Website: walmart
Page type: customer-info-address
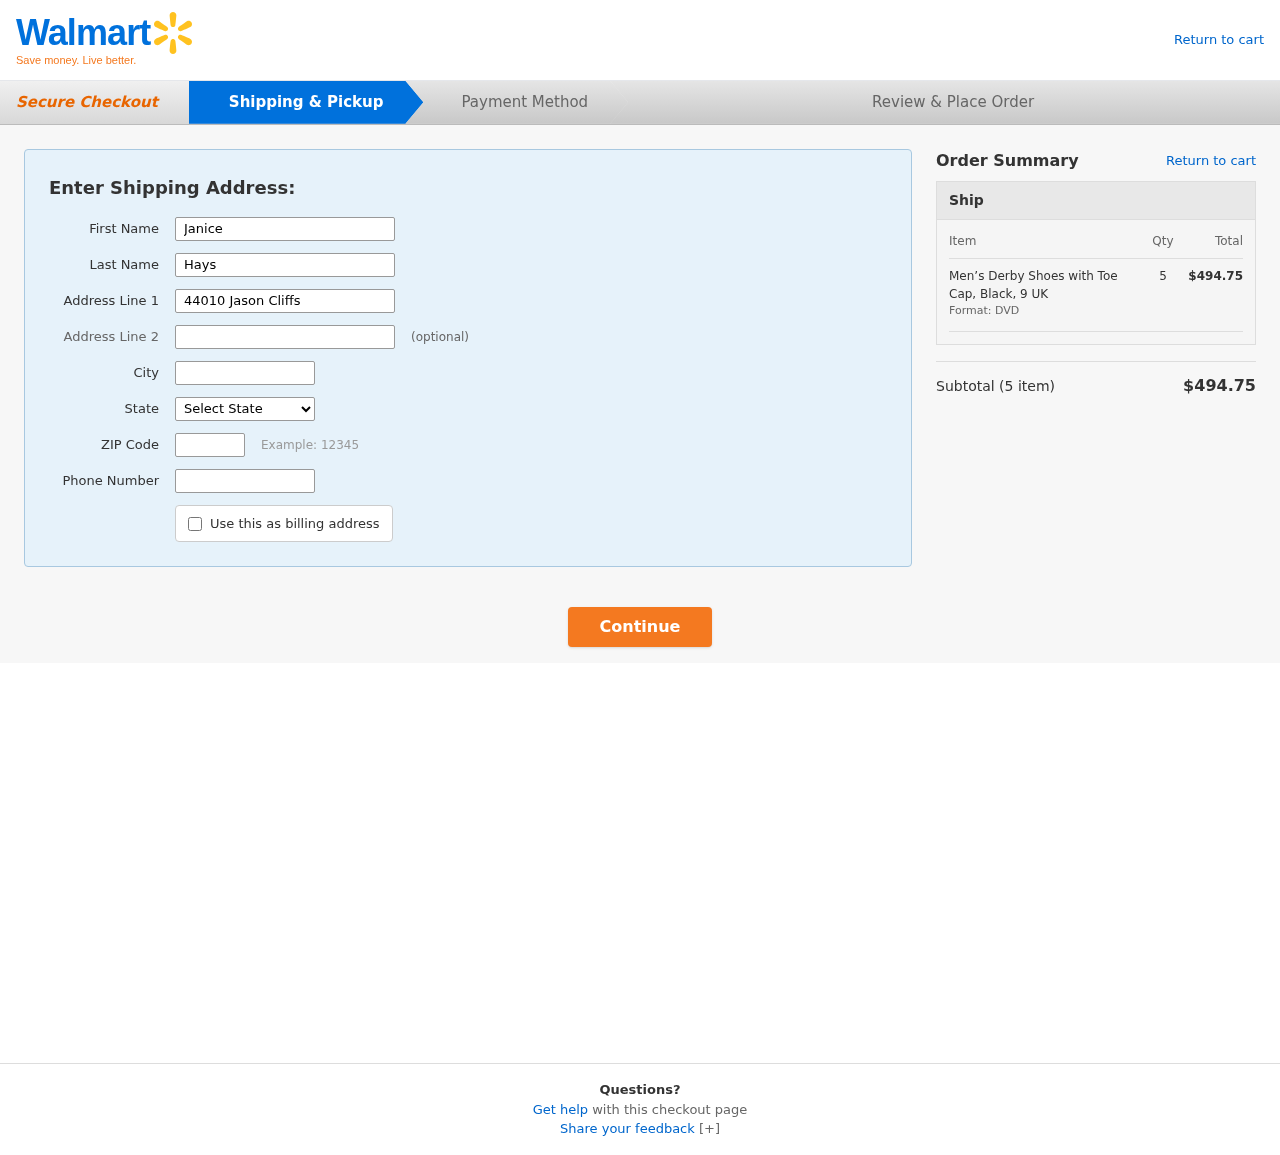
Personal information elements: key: PII_CITY
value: Blackside
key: PII_FIRSTNAME
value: Janice
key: PII_LASTNAME
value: Hays
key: PII_PHONE
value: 9039363237
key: PII_POSTCODE
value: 41306
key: PII_STATE
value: Connecticut
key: PII_STREET
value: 44010 Jason Cliffs
Product elements: key: PRODUCT1_NAME
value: Men’s Derby Shoes with Toe Cap, Black, 9 UK
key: PRODUCT1_QUANTITY
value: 5
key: PRODUCT1_LINE_TOTAL
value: $494.75
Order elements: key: ORDER_NUM_ITEMS
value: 5
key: ORDER_SUBTOTAL
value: $494.75